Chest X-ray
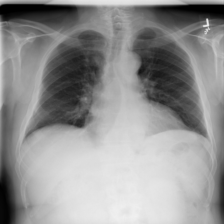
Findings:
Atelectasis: negative
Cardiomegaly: negative
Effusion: negative
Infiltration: negative
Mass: negative
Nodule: negative
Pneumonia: negative
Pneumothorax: negative
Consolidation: negative
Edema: negative
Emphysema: negative
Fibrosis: negative
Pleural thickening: negative
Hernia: negative